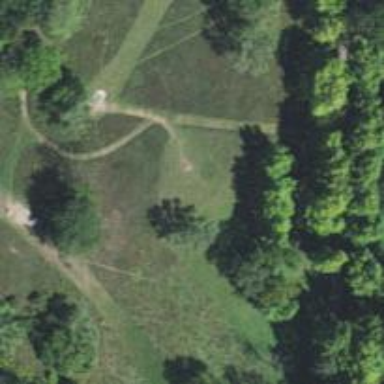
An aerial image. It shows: Disc golf hole.